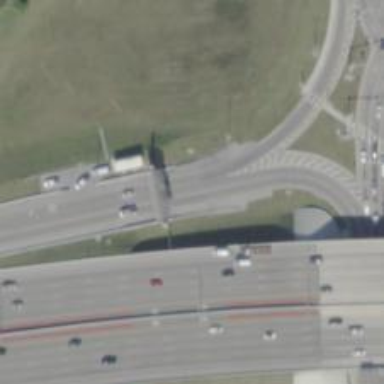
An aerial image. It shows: Asphalt motorway link with Diverging Diamond Interchange (DDI) junction.